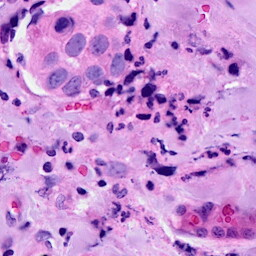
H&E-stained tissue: Breast